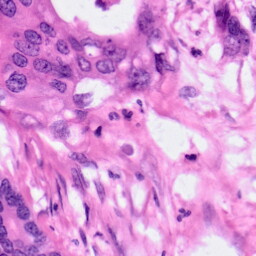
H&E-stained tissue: Pancreatic